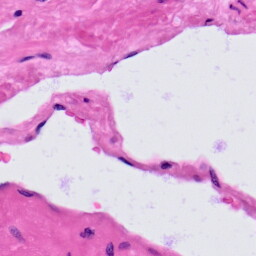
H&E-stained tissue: Prostate